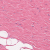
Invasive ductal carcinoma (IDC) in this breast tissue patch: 0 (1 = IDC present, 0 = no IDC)